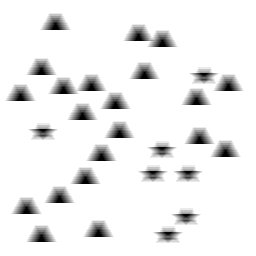
Squares: 0
Triangles: 21
Stars: 7
Total shapes: 28